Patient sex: F
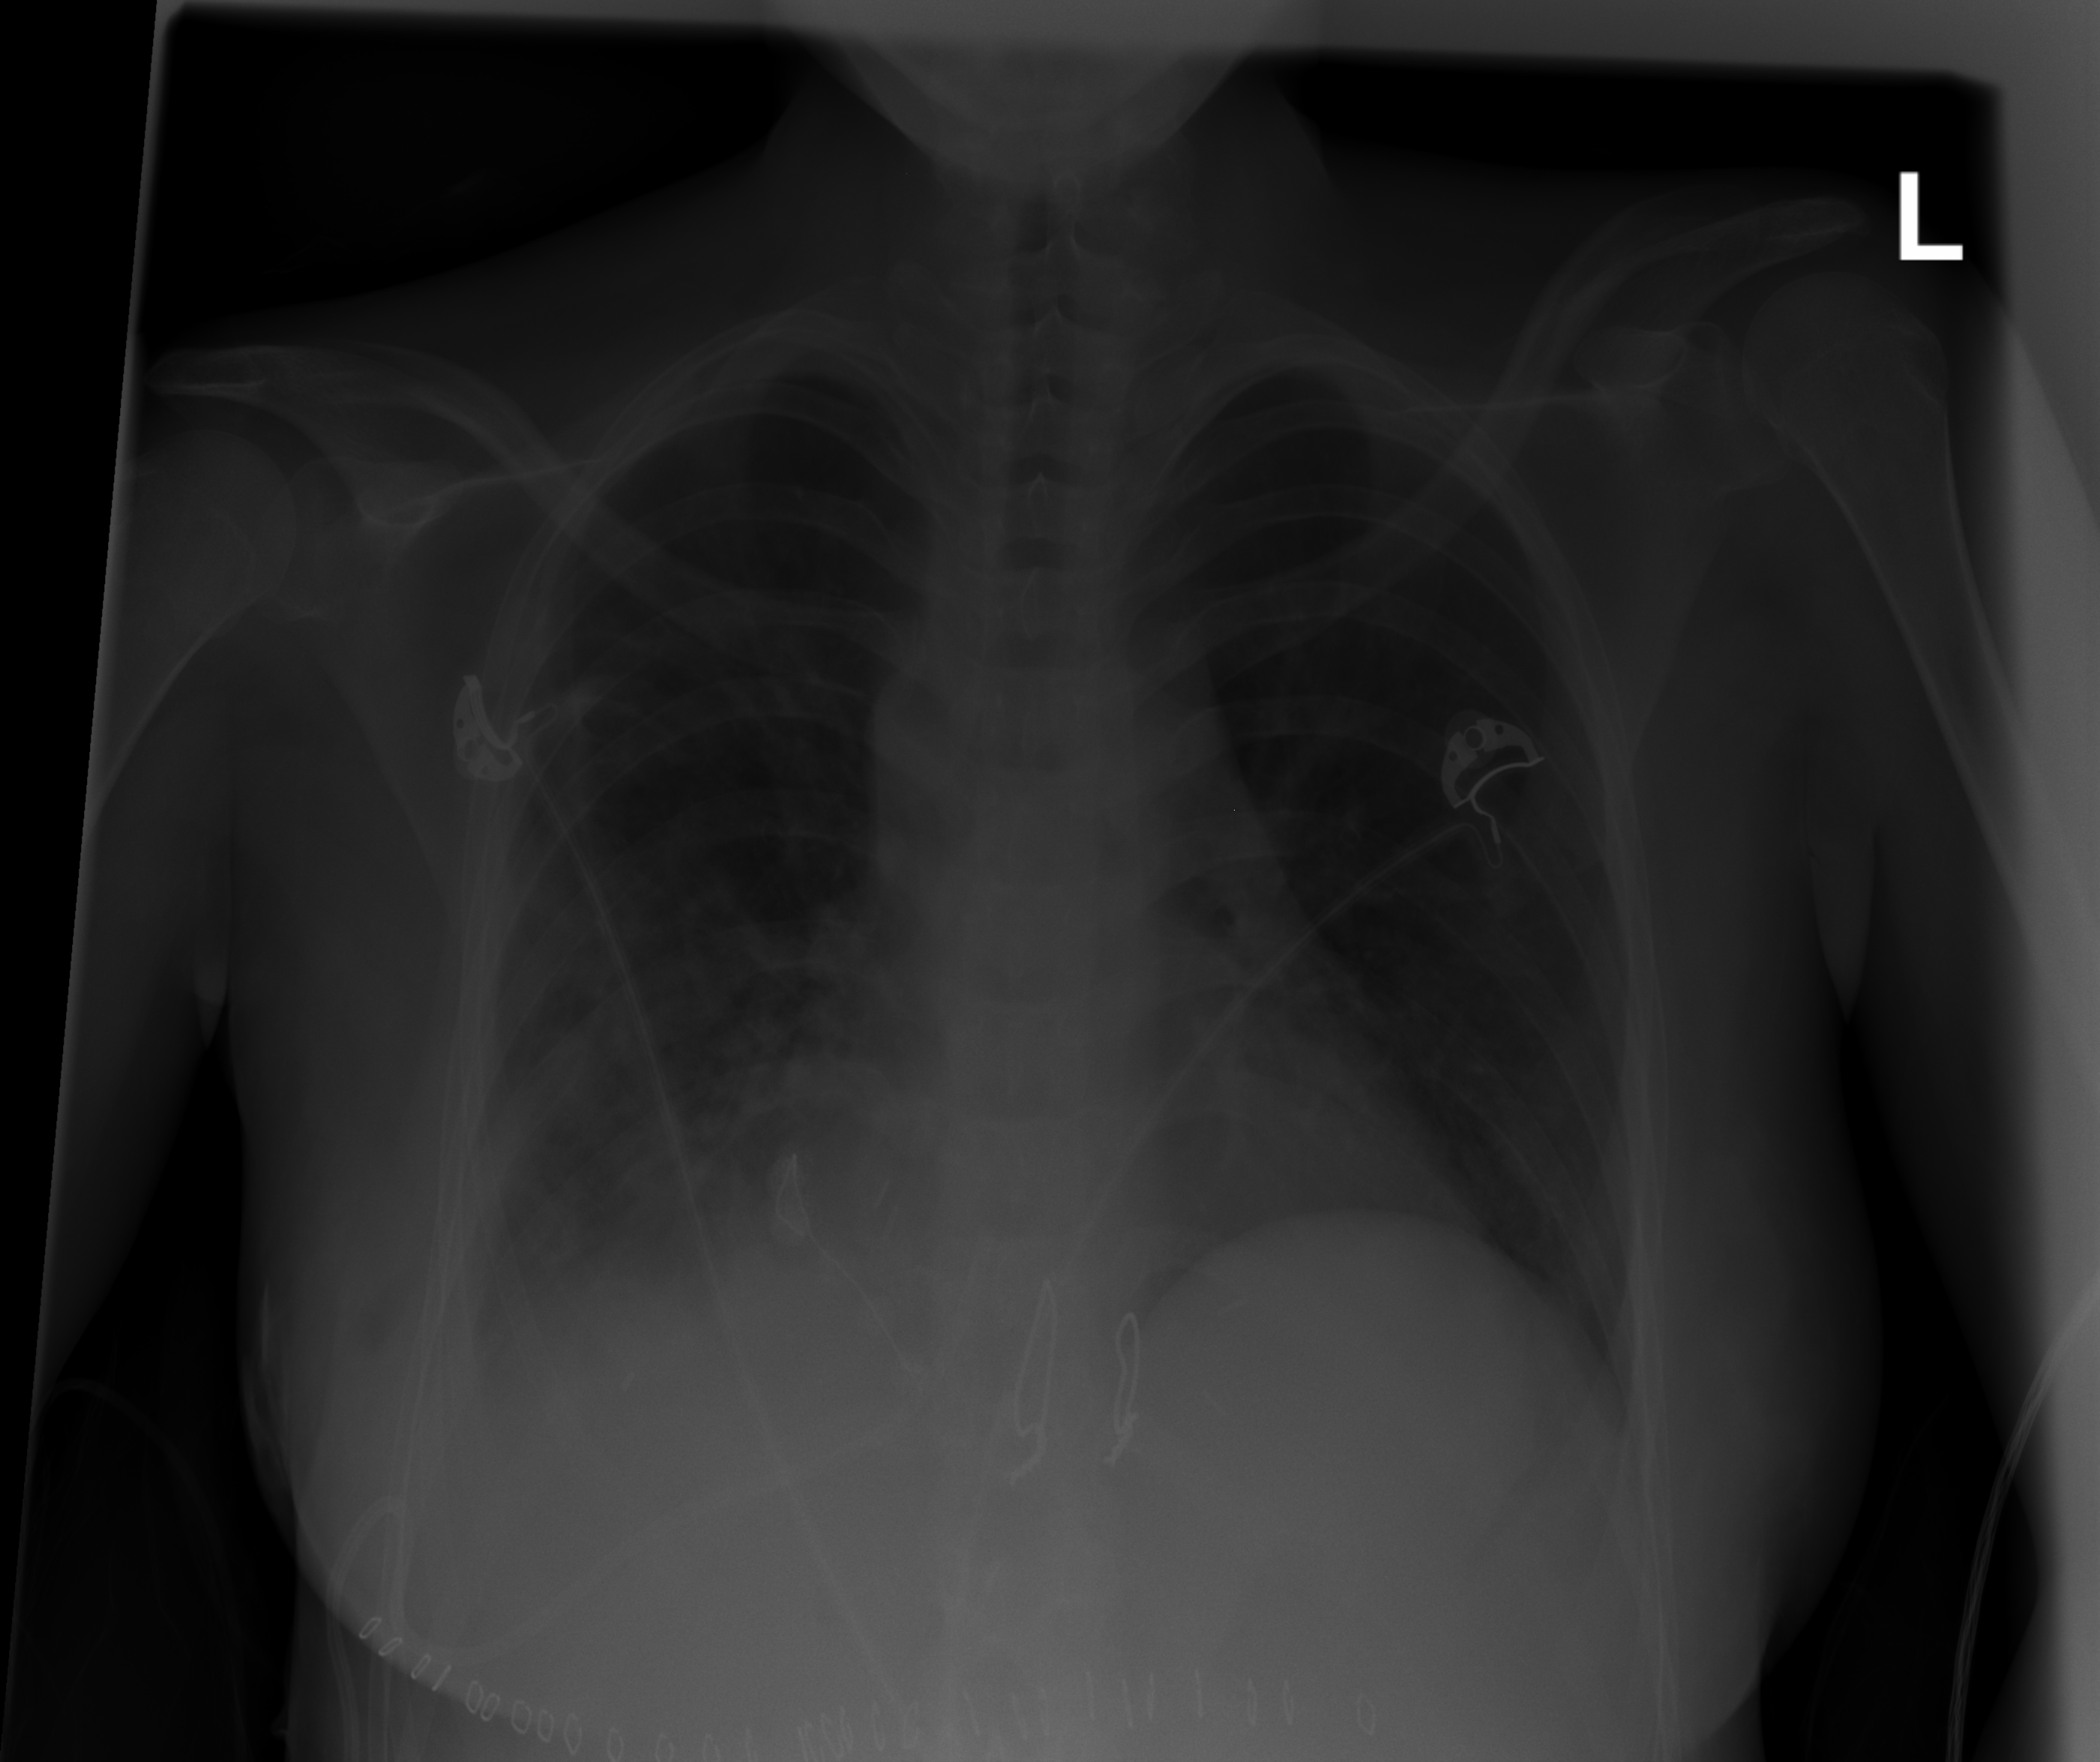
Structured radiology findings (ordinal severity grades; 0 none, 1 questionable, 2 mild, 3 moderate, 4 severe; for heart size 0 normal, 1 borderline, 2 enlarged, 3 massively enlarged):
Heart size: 0
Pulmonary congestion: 0
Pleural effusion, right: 2
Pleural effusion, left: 0
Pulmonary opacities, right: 3
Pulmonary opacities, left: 0
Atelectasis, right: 2
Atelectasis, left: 0